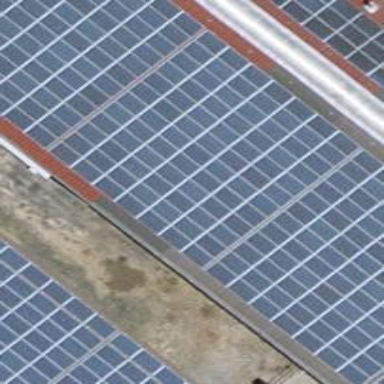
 consisting of solar photovoltaic panels."